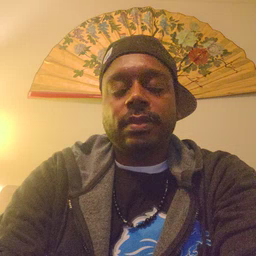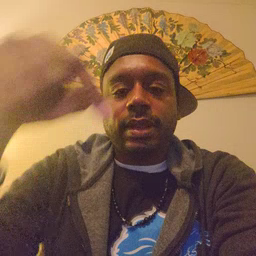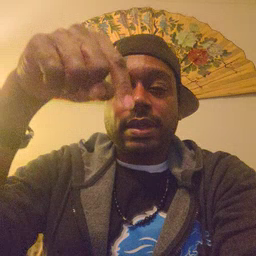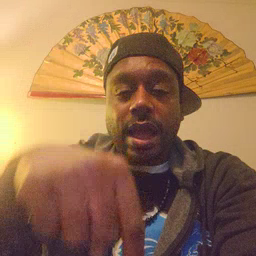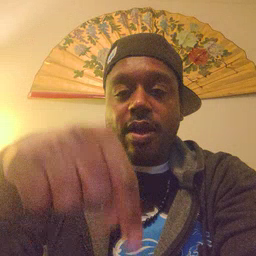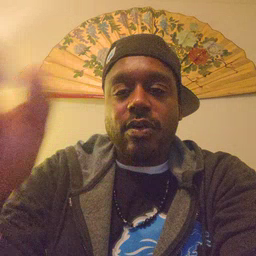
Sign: down